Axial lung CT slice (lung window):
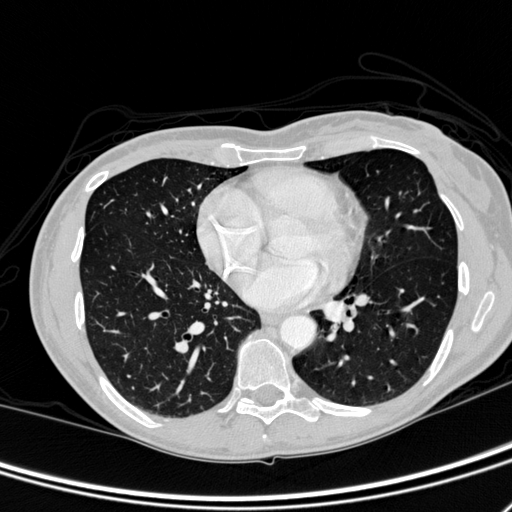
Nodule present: no